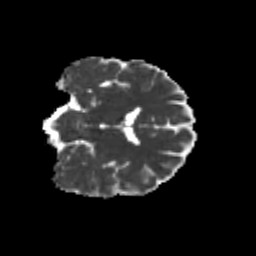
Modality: MD
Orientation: coronal
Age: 29
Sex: male
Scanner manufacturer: siemens
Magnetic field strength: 3 T
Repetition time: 3.5 s
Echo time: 0.104 s